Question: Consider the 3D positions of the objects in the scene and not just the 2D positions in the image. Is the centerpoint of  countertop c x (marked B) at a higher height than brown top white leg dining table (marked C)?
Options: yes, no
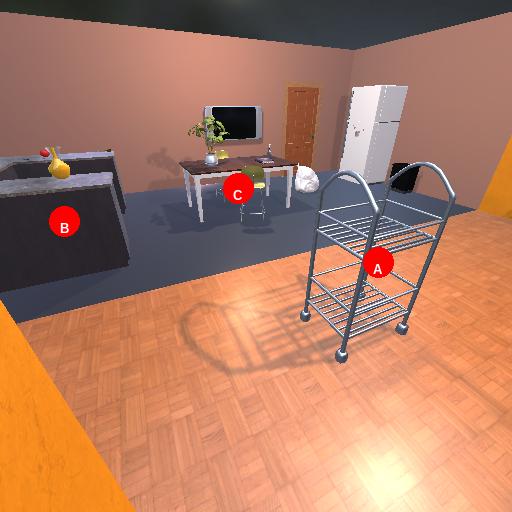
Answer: yes